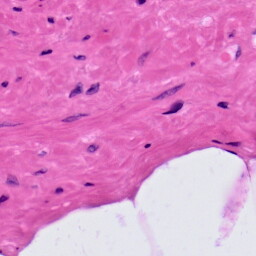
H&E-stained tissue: Prostate